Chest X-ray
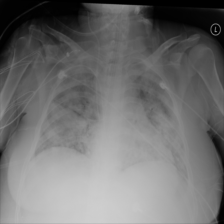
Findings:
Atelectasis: negative
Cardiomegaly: negative
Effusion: negative
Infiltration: negative
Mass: negative
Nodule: negative
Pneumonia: negative
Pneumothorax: negative
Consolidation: negative
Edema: positive
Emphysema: negative
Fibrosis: negative
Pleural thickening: negative
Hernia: negative